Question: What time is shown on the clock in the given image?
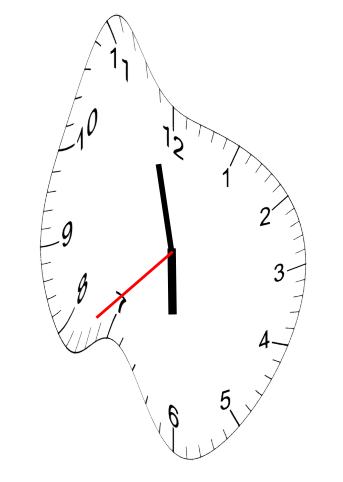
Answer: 05:57:38